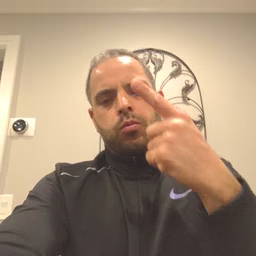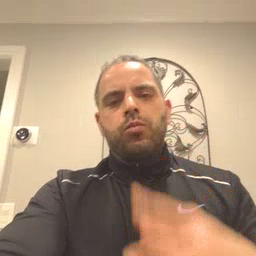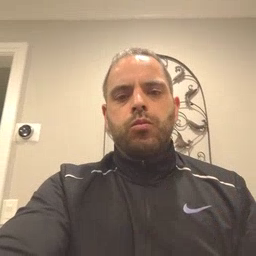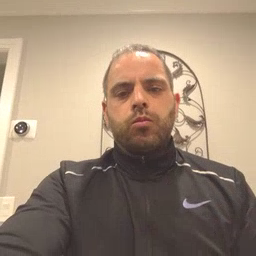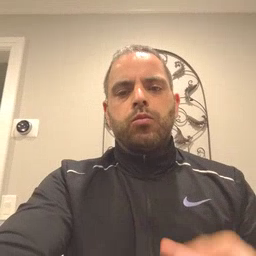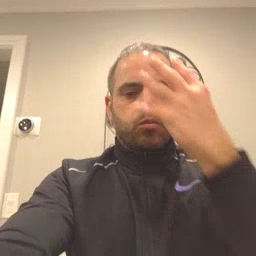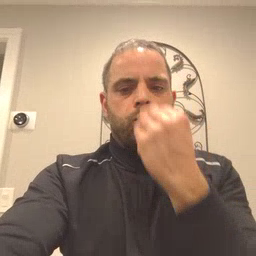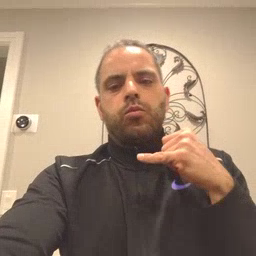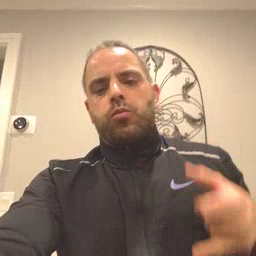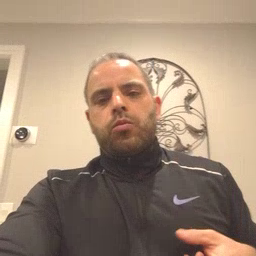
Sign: pajamas